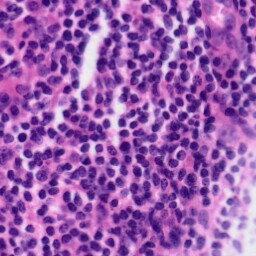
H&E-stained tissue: Tonsil